Field crop: maize
Growth stage: 1
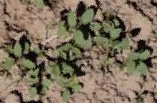
Species: convolvulus